Aerial crown-view tile of a tropical tree (Barro Colorado Island, Panama), acquired 20250616:
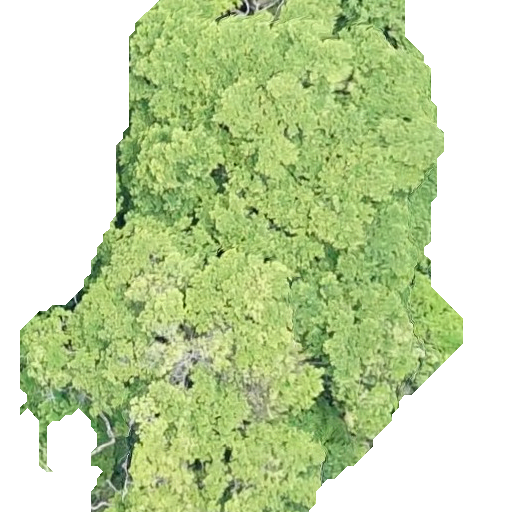
Species: Terminalia amazonia
GBIF accepted scientific name: Terminalia amazonica
Crown area: 297.896 m²